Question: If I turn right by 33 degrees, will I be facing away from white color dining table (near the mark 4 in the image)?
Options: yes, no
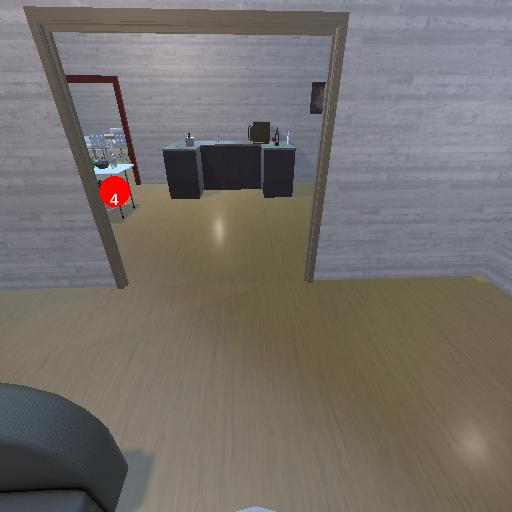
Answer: yes